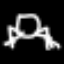
Label: frog